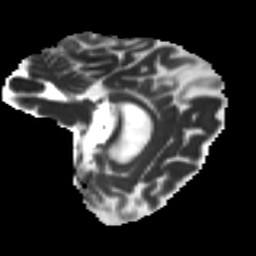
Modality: MD
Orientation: sagittal
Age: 25
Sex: female
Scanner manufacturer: ge
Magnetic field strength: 3 T
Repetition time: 7.8 s
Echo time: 0.0606 s